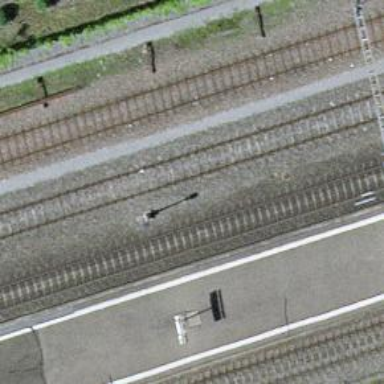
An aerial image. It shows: Railway signal.